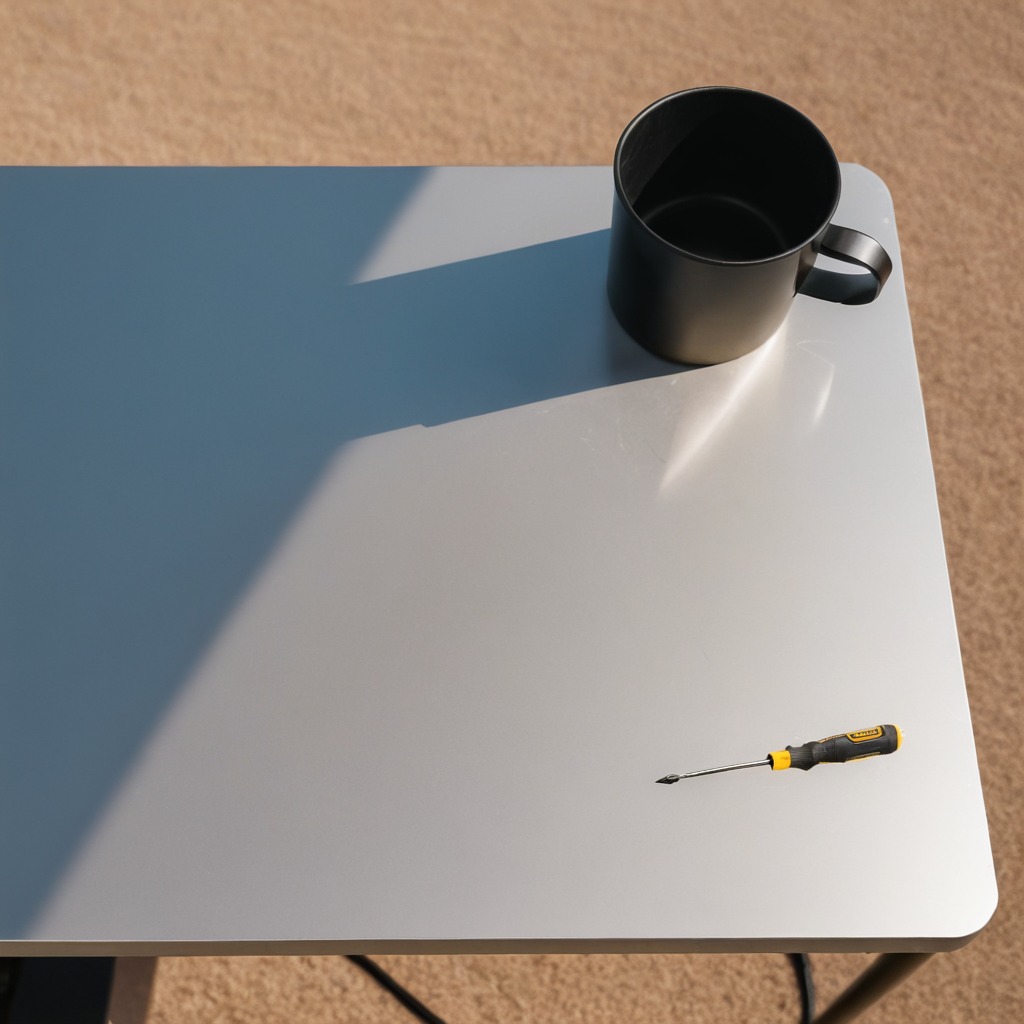
A screwdriver lying on a clean utility table in a temporary outdoor tool station textured surface afternoon light completely empty no clutter no objects on or around the table